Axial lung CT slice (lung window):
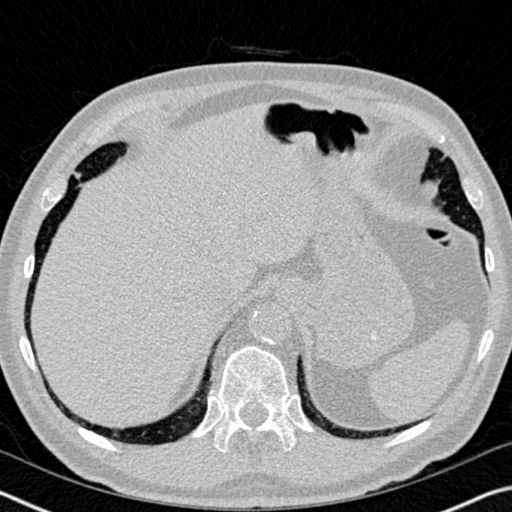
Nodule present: no